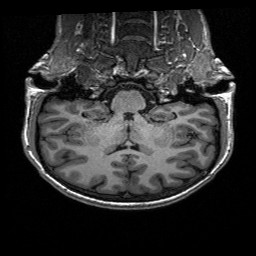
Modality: T1w
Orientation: sagittal
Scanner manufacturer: siemens
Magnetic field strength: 3 T
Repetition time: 2.3 s
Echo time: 0.00197 s